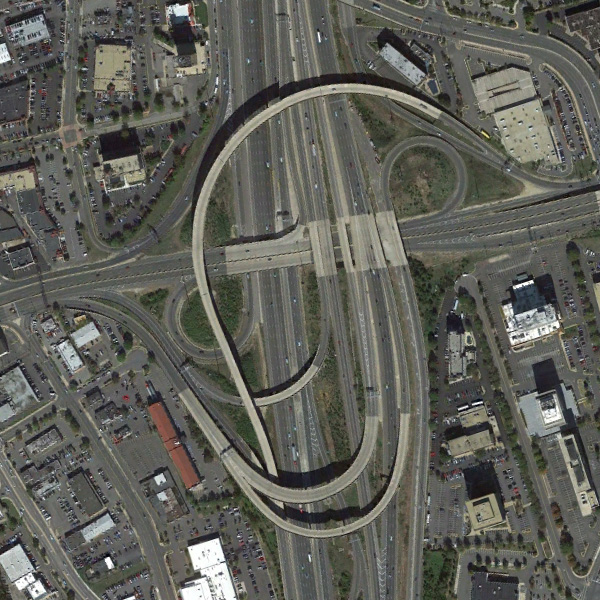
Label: Viaduct